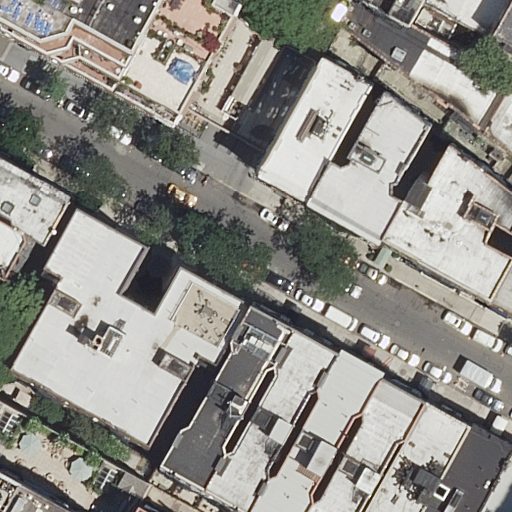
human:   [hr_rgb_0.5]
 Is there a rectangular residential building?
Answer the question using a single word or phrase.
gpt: yes

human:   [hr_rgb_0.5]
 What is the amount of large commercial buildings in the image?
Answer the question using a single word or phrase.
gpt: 0

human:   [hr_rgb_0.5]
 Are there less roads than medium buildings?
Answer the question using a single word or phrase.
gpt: yes

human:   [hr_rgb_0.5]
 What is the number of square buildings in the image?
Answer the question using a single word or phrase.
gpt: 0

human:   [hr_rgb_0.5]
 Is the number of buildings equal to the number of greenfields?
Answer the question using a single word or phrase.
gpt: no

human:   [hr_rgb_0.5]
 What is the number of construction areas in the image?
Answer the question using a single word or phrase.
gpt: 0

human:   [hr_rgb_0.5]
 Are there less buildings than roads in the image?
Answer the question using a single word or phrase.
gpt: no

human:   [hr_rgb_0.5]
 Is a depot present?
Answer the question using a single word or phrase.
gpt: no

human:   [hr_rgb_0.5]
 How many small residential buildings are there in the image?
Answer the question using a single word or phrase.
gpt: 6

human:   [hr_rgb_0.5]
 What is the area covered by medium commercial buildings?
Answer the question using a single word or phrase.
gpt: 0m2

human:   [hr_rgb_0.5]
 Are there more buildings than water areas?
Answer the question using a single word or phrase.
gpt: yes

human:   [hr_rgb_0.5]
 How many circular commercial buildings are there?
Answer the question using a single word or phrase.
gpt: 0

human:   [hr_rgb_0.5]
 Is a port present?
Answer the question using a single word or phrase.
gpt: no

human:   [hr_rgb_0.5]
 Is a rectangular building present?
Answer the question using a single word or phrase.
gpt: yes

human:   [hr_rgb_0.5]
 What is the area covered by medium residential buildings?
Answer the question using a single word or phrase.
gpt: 3522m2

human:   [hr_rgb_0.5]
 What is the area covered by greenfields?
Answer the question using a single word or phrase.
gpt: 0m2

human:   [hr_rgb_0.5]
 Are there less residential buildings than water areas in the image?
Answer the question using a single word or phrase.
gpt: no

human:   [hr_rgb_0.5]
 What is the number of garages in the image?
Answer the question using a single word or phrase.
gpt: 0

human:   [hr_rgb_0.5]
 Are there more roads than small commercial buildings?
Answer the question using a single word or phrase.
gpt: yes

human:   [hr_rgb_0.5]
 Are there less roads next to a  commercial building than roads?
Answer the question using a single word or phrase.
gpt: yes

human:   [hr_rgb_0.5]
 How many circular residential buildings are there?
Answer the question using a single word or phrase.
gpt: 0

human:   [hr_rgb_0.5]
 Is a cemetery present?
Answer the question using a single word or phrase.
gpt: no

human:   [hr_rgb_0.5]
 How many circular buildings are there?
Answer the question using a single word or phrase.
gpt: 0

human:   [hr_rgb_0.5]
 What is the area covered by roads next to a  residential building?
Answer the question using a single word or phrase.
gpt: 0m2

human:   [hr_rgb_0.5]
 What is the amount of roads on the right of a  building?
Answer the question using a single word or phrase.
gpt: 1

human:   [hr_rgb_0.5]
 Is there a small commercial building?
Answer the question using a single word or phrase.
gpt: no

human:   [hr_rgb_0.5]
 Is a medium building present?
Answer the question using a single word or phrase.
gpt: yes

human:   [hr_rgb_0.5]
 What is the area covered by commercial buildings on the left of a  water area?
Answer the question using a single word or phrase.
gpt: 0m2

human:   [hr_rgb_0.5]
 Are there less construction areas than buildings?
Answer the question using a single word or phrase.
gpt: yes

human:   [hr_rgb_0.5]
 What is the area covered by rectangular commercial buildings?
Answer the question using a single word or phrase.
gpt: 0m2

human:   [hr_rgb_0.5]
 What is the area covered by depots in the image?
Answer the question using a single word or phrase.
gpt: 0m2

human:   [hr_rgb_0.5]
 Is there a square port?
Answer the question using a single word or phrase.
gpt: no

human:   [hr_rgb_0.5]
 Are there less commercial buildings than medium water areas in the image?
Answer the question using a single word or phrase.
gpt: no

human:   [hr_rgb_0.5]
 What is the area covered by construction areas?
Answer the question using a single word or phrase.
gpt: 0m2

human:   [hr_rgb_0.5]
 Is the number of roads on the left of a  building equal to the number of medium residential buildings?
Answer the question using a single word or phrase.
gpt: no

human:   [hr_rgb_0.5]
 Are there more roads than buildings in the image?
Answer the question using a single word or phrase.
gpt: no